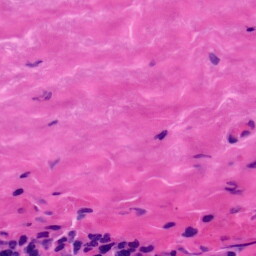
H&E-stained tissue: Tonsil